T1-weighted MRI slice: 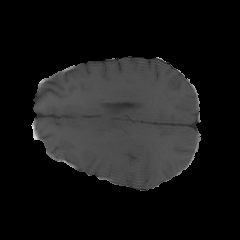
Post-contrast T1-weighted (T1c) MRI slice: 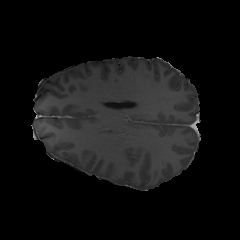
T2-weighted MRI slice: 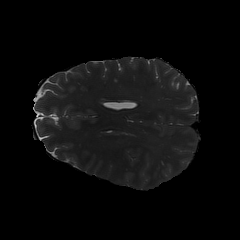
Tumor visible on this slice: yes